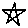
Label: star